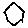
Label: hexagon